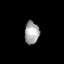
Tissue: skin
Cell type: Epithelial cells
Senescence score: 0.2632
Nuclear area (px): 329
Mean DAPI intensity: 161.164